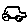
Label: car